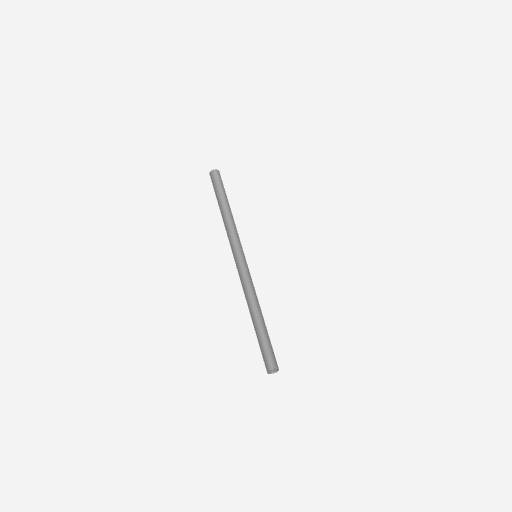
Part: AluminumLeadScrewTube